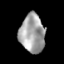
Tissue: skin
Cell type: Epithelial cells
Senescence score: 0.2852
Nuclear area (px): 940
Mean DAPI intensity: 162.994